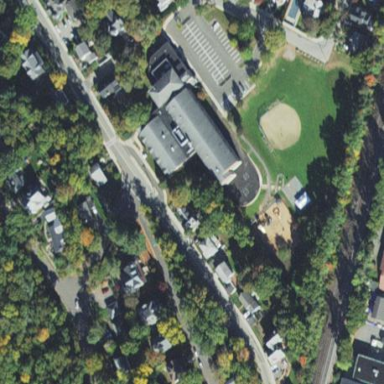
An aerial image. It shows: School building.